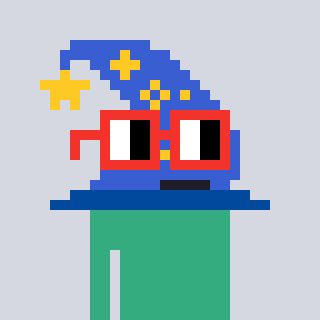
a pixel art character with square red glasses, a wizard hat-shaped head and a teal-colored body on a cool background